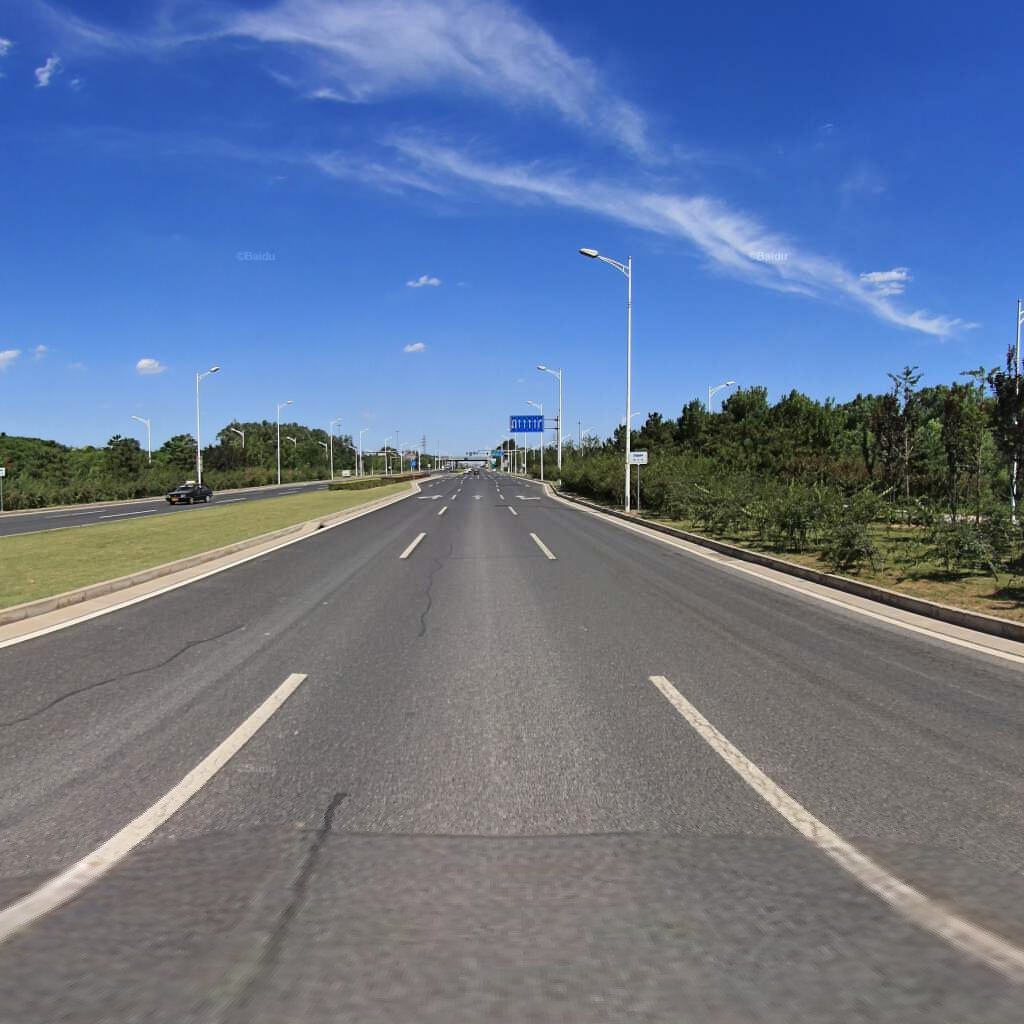
Region: Haidian
Road damage annotations: longitudinal patch, longitudinal patch, longitudinal patch